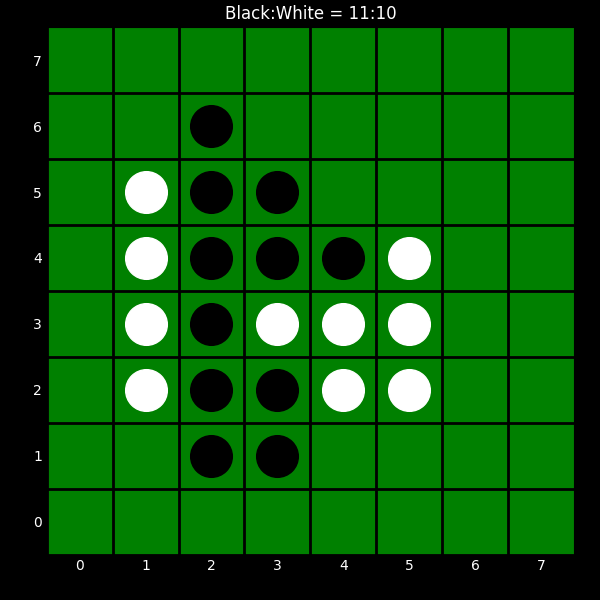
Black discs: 11
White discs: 10